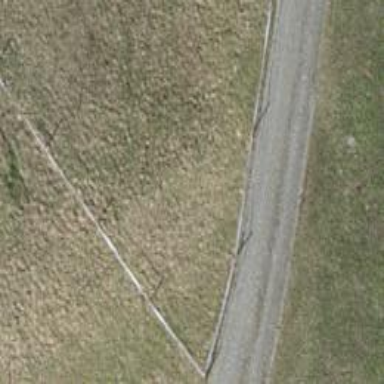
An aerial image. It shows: Gate.